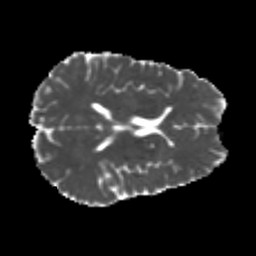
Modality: MD
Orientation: axial
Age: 24
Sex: male
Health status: healthy
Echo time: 0.074 s